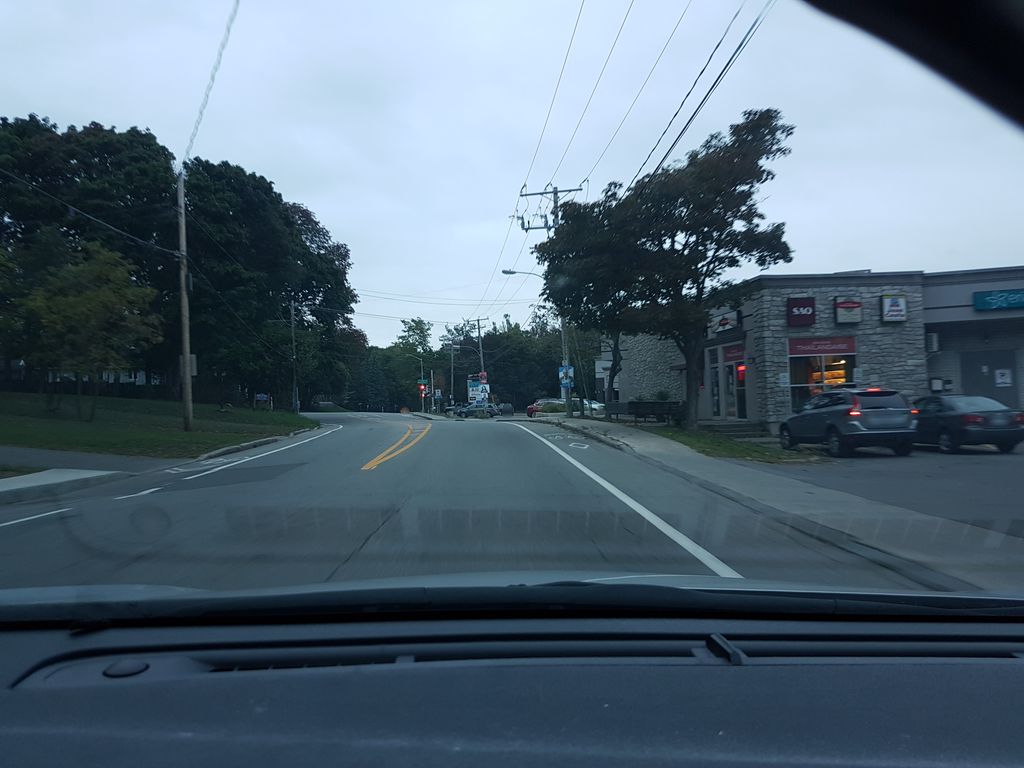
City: quebec_city